Question: I have a SQL table which contains ID, photourl and thumbnailurl. Now I've written a script which deletes the photos. Everything is working properly the thing is I want to display the images in a list:

As you can see, I want to put the photo and the delete link into one list item.
'''
<ul>
<li>
<ul>
<li><img src="#"/></li>
<li><a href="#"> DELETE IMAGE </a></li>
</ul>
</li>
<li>
<ul>
<li><img src="#"/></li>
<li><a href="#"> DELETE IMAGE </a></li>
</ul>
</li>
</ul>
'''
I wrote some code but it doesn't seem to work... it displays the photo's vertically in a list.
'''
<ul >
<li>
<?php
while ($line = $db->fetchNextObject()) {
//echo '<li>';
echo '<ul>';
echo '<li> <img class="thumb_image '.$line->category.'" src="'.$line->minurl.'"/> </li>';
echo '<li> <a href="index.php?remove=true&id='.$line->id.'">Verwijder</a> </li>';
echo '</ul>';
//echo '</li>';
/*echo '<img class="thumb_image '.$line->category.'" src="'.$line->minurl.'"/> <br/> <a href="index.php?remove=true">Verwijder</a> ';
*/
}
?>
</li>
</ul>
'''
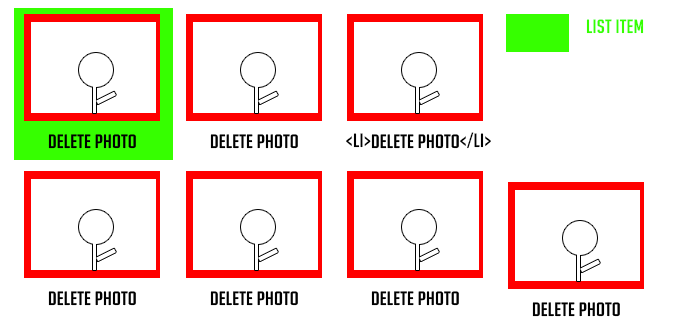
Answer: try setting your HTML up like this:
'''
<ul>
<li><img src="#"/><a href="#" class="deleteImage"> DELETE IMAGE </a></li>
</ul>
'''
and then your CSS as follows:
'''
.deleteImage { display: block; }
'''
this will allow you to manipulate where you would like the delete image text to display under the image.